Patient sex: F
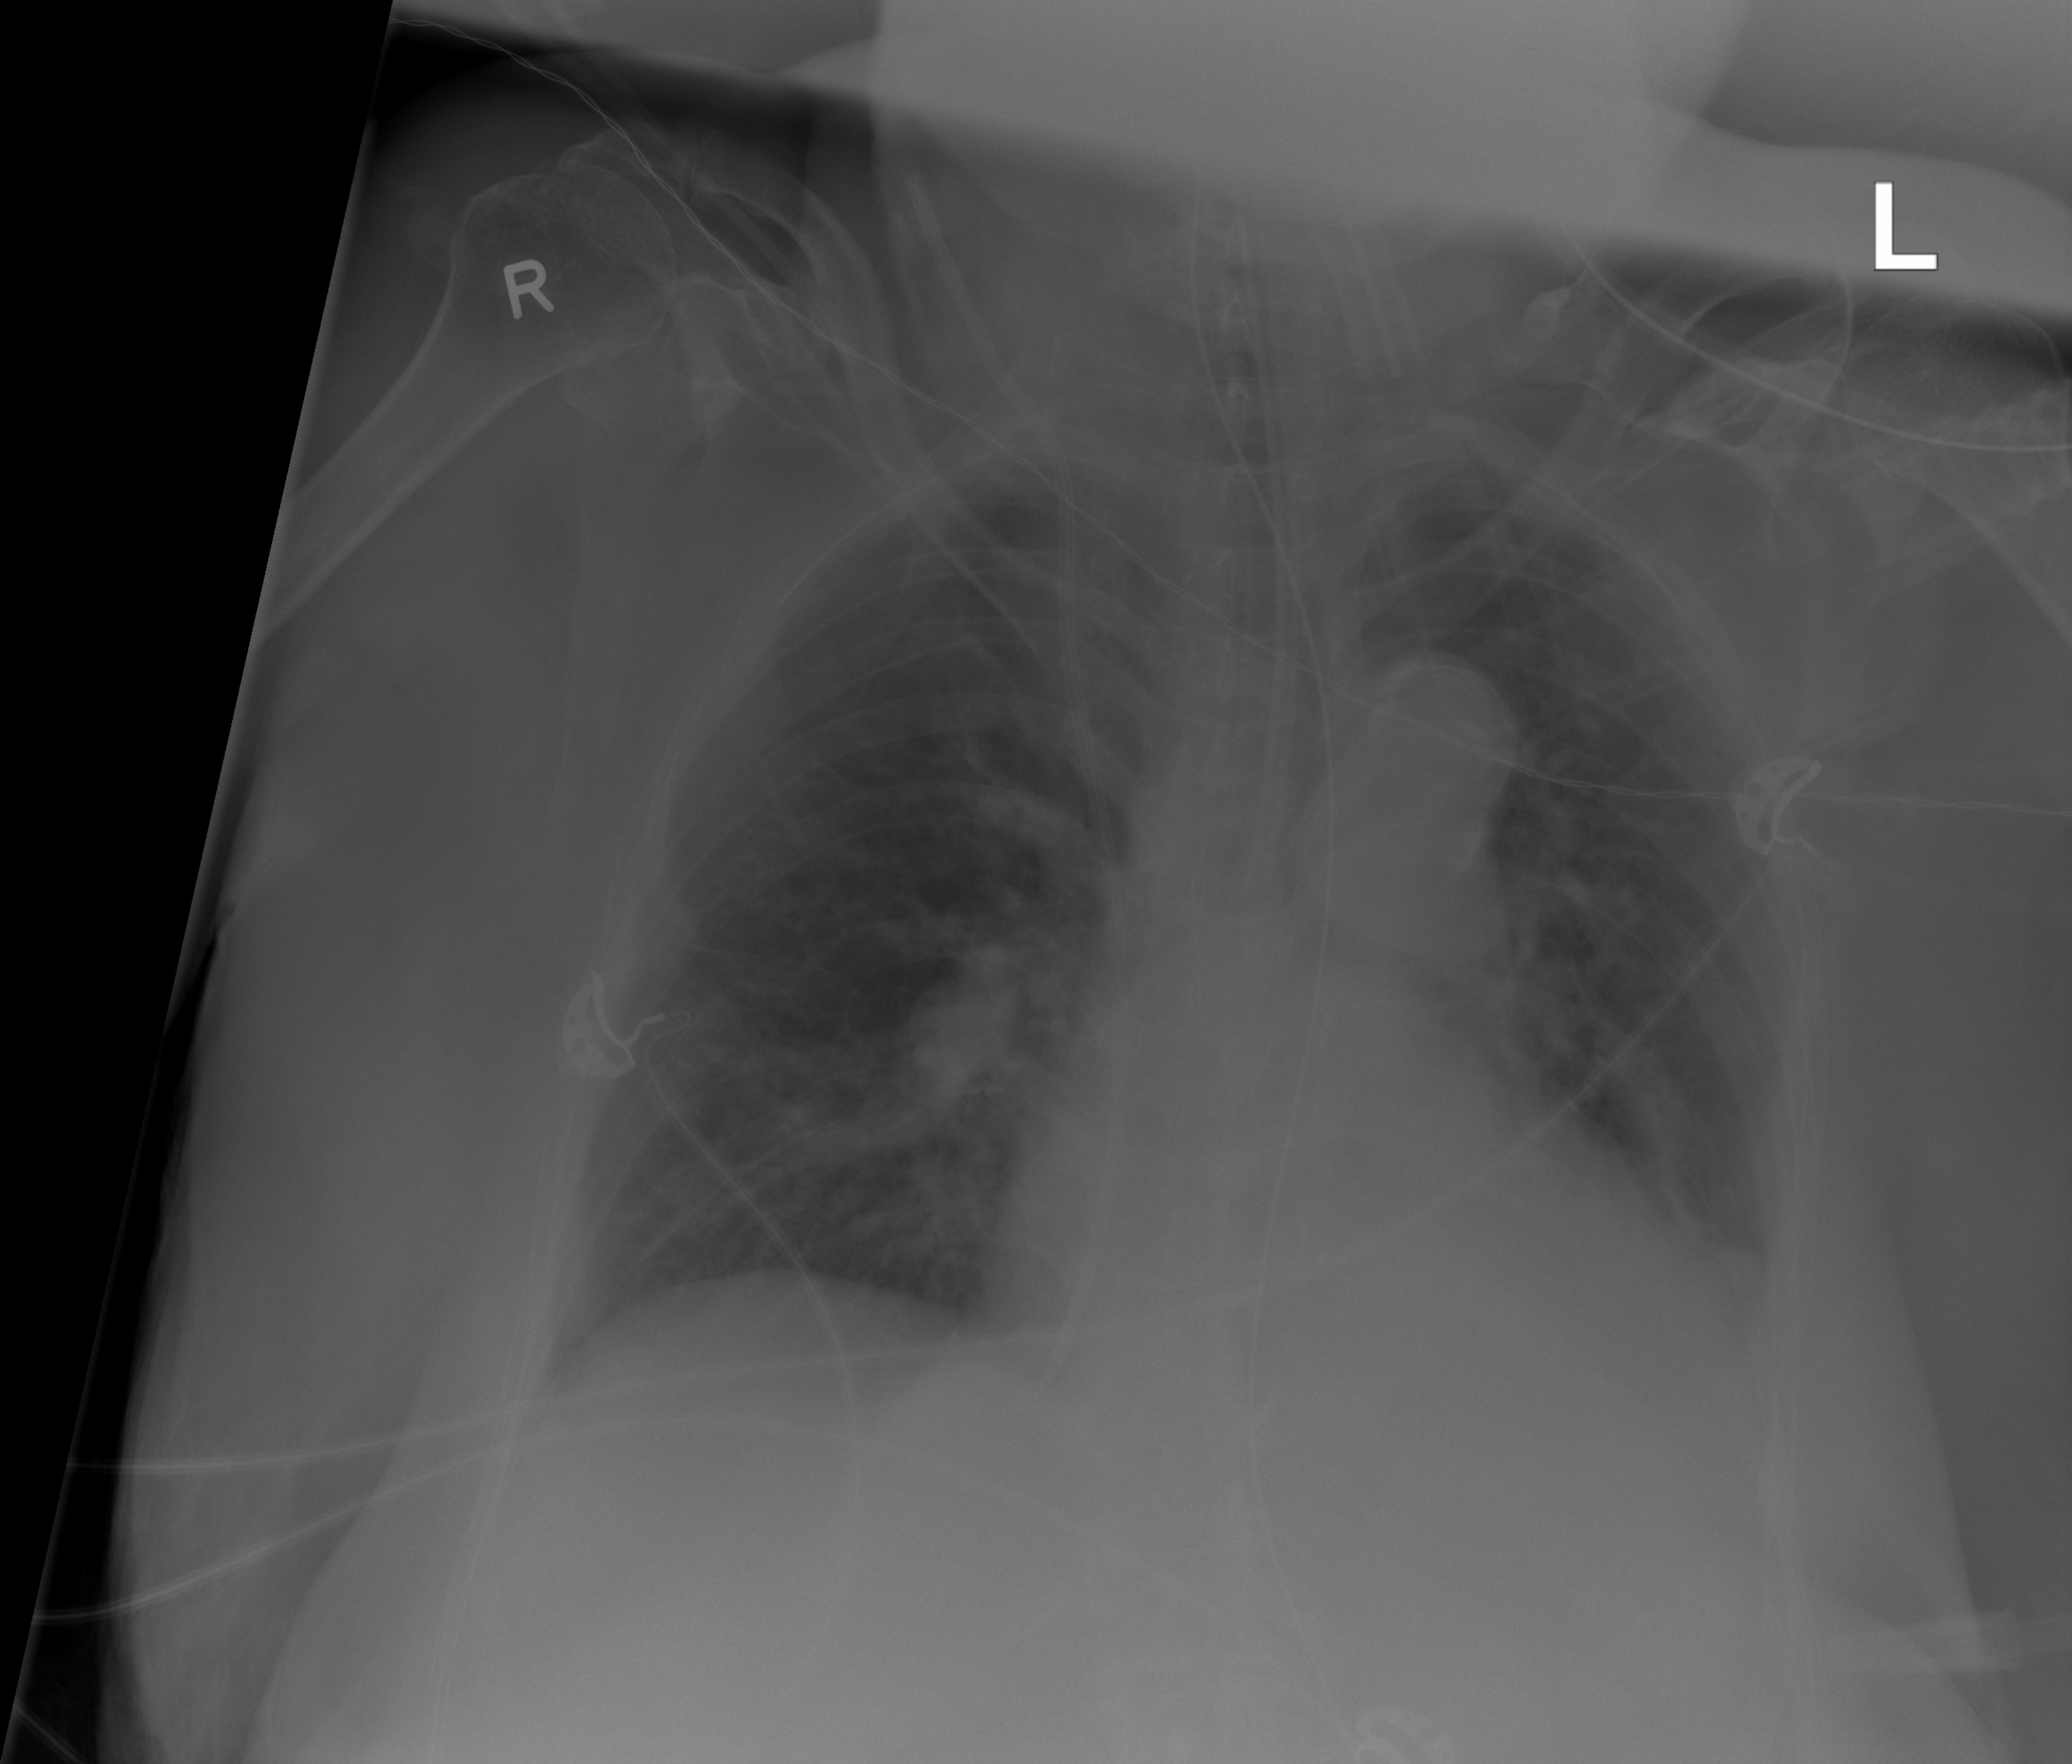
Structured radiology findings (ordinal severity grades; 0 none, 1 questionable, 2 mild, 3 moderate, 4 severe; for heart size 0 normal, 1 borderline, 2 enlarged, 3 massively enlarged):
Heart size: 2
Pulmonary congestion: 2
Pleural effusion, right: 0
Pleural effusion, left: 2
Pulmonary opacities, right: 1
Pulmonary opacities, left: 0
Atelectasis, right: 0
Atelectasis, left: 2